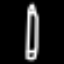
Label: pencil